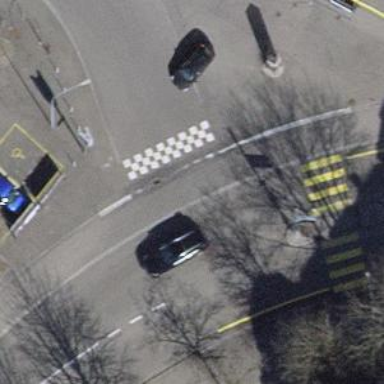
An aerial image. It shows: Asphalt footpath with unmarked crossing.